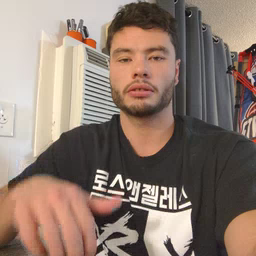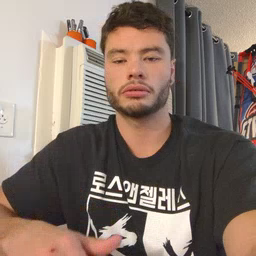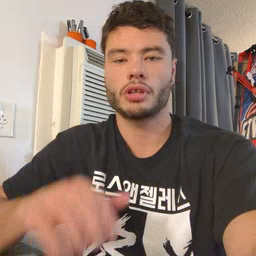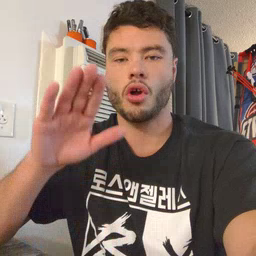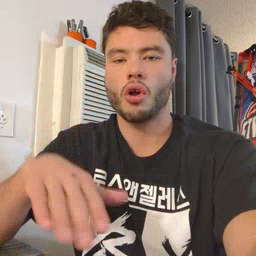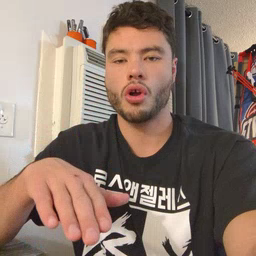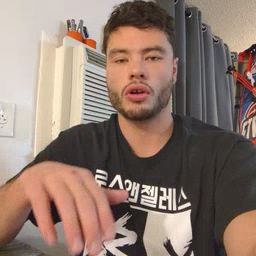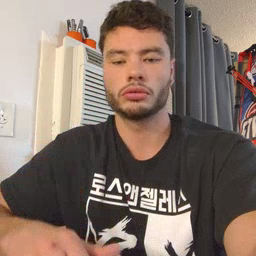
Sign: on